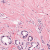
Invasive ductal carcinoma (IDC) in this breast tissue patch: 1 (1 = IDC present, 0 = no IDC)